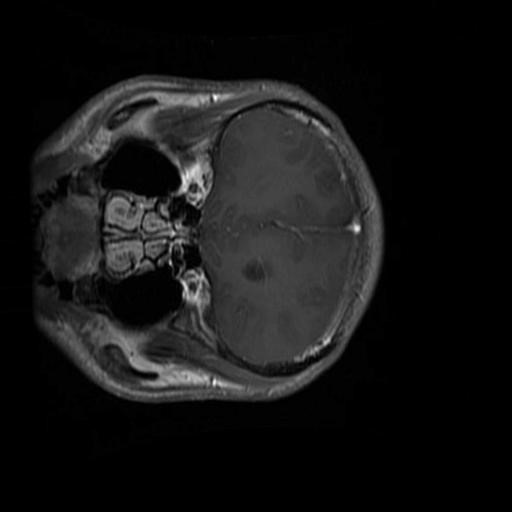
Label: brain_glioma